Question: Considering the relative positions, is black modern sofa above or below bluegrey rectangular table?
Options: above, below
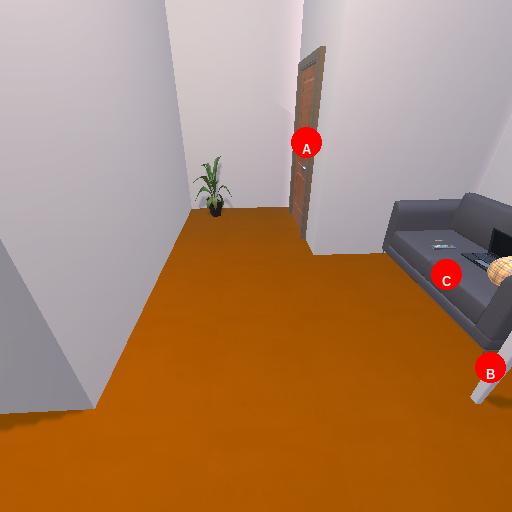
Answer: above